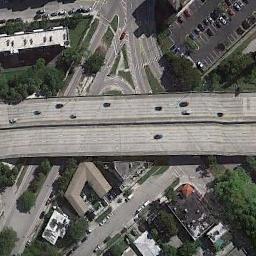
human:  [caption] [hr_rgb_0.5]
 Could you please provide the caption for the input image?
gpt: The overpass is next to some trees and a parking lot .

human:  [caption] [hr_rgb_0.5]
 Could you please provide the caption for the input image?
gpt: There are many trees and buildings beside the overpass .

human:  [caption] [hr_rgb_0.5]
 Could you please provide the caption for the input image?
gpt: The cross-line overpass is over the roads in the city and a parking lot is next to the overpass .

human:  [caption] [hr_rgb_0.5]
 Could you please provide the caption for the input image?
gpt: The perimeter of the overpasses is completely covered by vegetation .

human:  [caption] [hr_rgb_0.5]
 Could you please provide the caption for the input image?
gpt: There are some green trees and buildings beside the overpass .